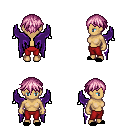
a pixel art fantasy rpg character, female body template, human, tanned skin, purple wings, red pants, pink short bangs hairstyle, black slippers, four views (front, back, left, right), 2x2 character sprite sheet, small pixel art, hard edges, no anti-aliasing